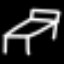
Label: bed